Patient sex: M
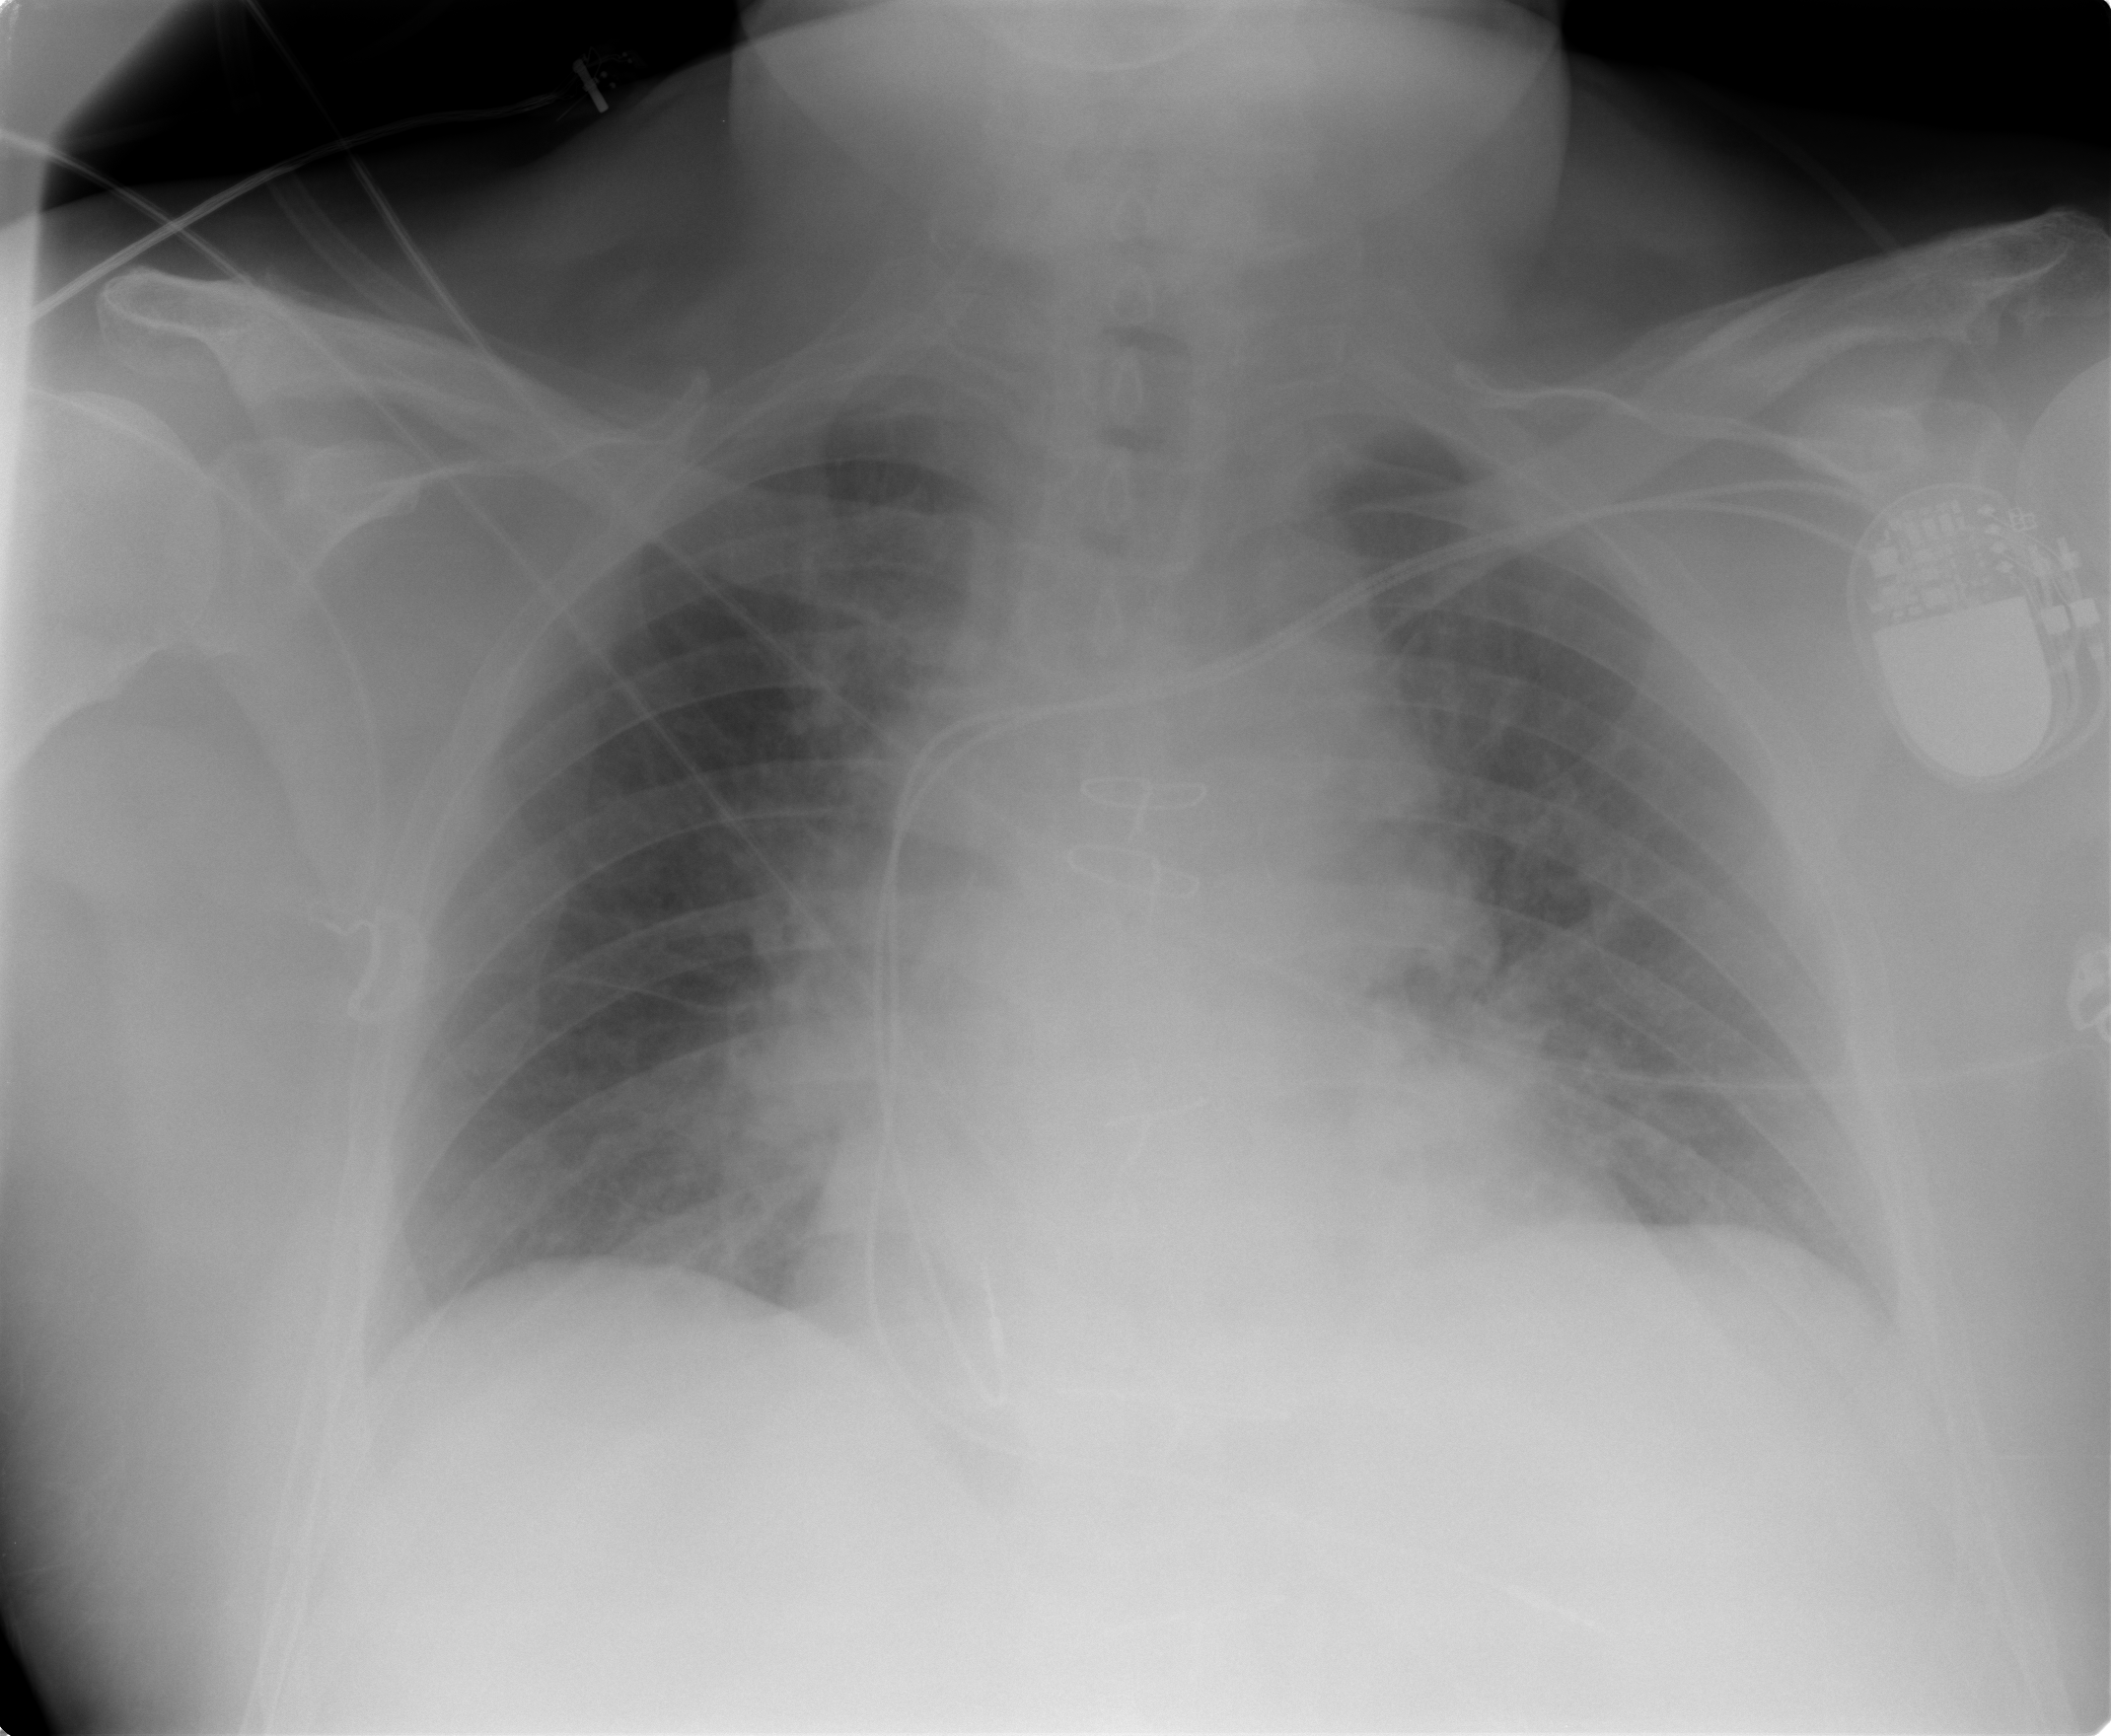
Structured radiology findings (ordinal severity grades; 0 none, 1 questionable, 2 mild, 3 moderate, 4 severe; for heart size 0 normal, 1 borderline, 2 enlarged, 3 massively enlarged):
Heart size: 1
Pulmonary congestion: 2
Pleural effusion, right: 0
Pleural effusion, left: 0
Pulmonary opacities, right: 0
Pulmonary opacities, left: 0
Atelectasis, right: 0
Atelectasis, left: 0